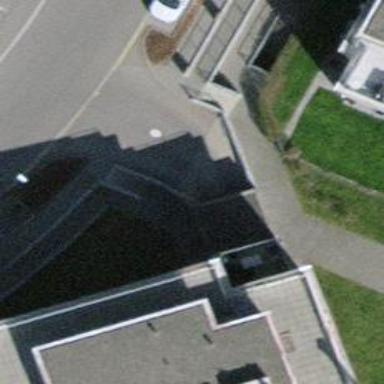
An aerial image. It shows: Parking entrance.